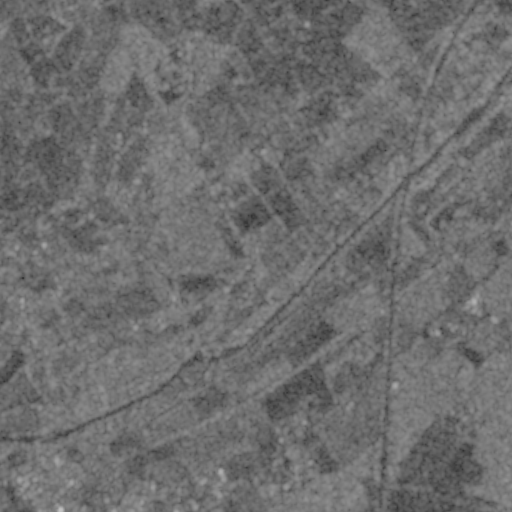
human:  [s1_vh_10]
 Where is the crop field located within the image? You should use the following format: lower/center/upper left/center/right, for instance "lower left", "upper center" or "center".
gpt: The crop field is located in the upper left of the image.
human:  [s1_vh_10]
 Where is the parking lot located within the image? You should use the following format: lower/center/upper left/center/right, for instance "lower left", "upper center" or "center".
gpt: The parking lot is located in the lower of the image.
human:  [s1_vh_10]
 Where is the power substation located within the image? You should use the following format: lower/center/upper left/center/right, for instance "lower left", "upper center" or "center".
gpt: The power substation is located in the lower left of the image.
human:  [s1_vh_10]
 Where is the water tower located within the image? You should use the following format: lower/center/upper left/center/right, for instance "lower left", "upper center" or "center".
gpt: The water tower is located in the lower center of the image.
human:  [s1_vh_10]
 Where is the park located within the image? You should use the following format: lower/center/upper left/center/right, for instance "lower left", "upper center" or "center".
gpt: There is no park in the image.

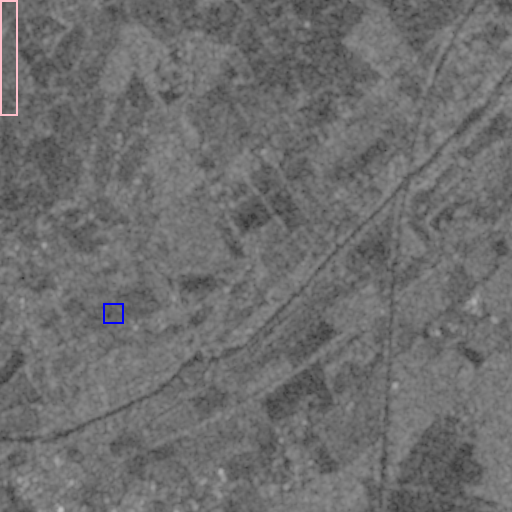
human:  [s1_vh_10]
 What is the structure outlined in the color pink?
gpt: The structure outlined in pink is a crop field.
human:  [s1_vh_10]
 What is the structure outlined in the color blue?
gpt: The structure outlined in blue is a park.
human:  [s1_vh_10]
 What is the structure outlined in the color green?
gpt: There is no green outline.